Interaction volume radius: 5 \u00c5
Interaction volume height: 25 \u00c5
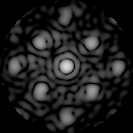
Disorder parameter: 0.3456